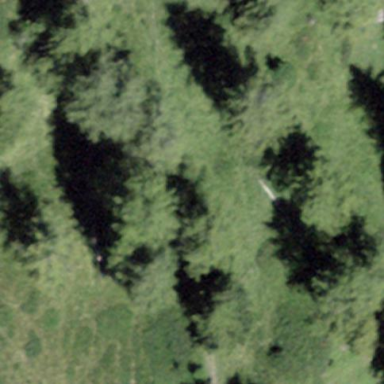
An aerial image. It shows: Forest area.